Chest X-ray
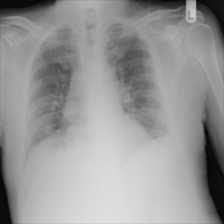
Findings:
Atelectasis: negative
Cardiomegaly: negative
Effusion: negative
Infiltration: negative
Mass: negative
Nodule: negative
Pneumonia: negative
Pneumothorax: negative
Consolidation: negative
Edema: negative
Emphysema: negative
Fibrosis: negative
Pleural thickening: negative
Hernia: negative